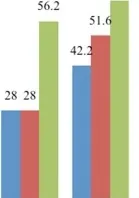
Graph depicting the SF-36 score at pre-, immediately post-, and 3 months post-operatively in the second case. Mean SF-36 score preoperatively were 28.4 for physical condition, 37.3 for mental condition and improved to 48.6 for physical condition and 67.2 for mental condition 3 months after surgery.
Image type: chart (chart)